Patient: sex M, age 63
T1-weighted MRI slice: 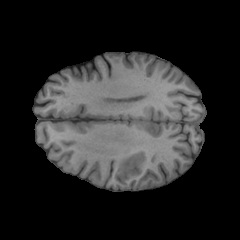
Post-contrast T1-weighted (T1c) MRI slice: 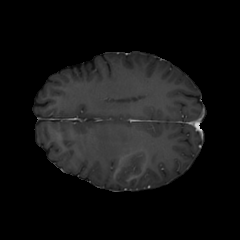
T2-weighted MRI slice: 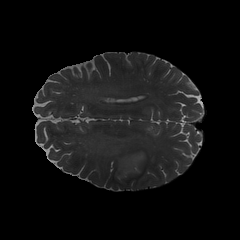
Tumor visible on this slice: yes
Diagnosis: Glioblastoma, IDH-wildtype
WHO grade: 4